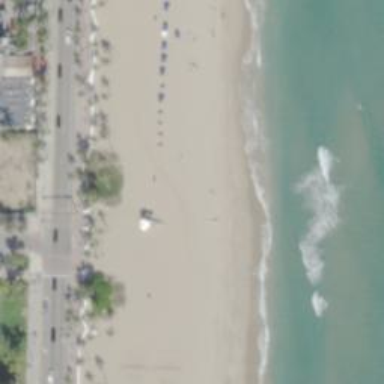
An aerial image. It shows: Lifeguard tower for emergency supervision.